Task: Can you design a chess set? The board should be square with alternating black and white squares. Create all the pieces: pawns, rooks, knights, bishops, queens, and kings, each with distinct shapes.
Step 4550:
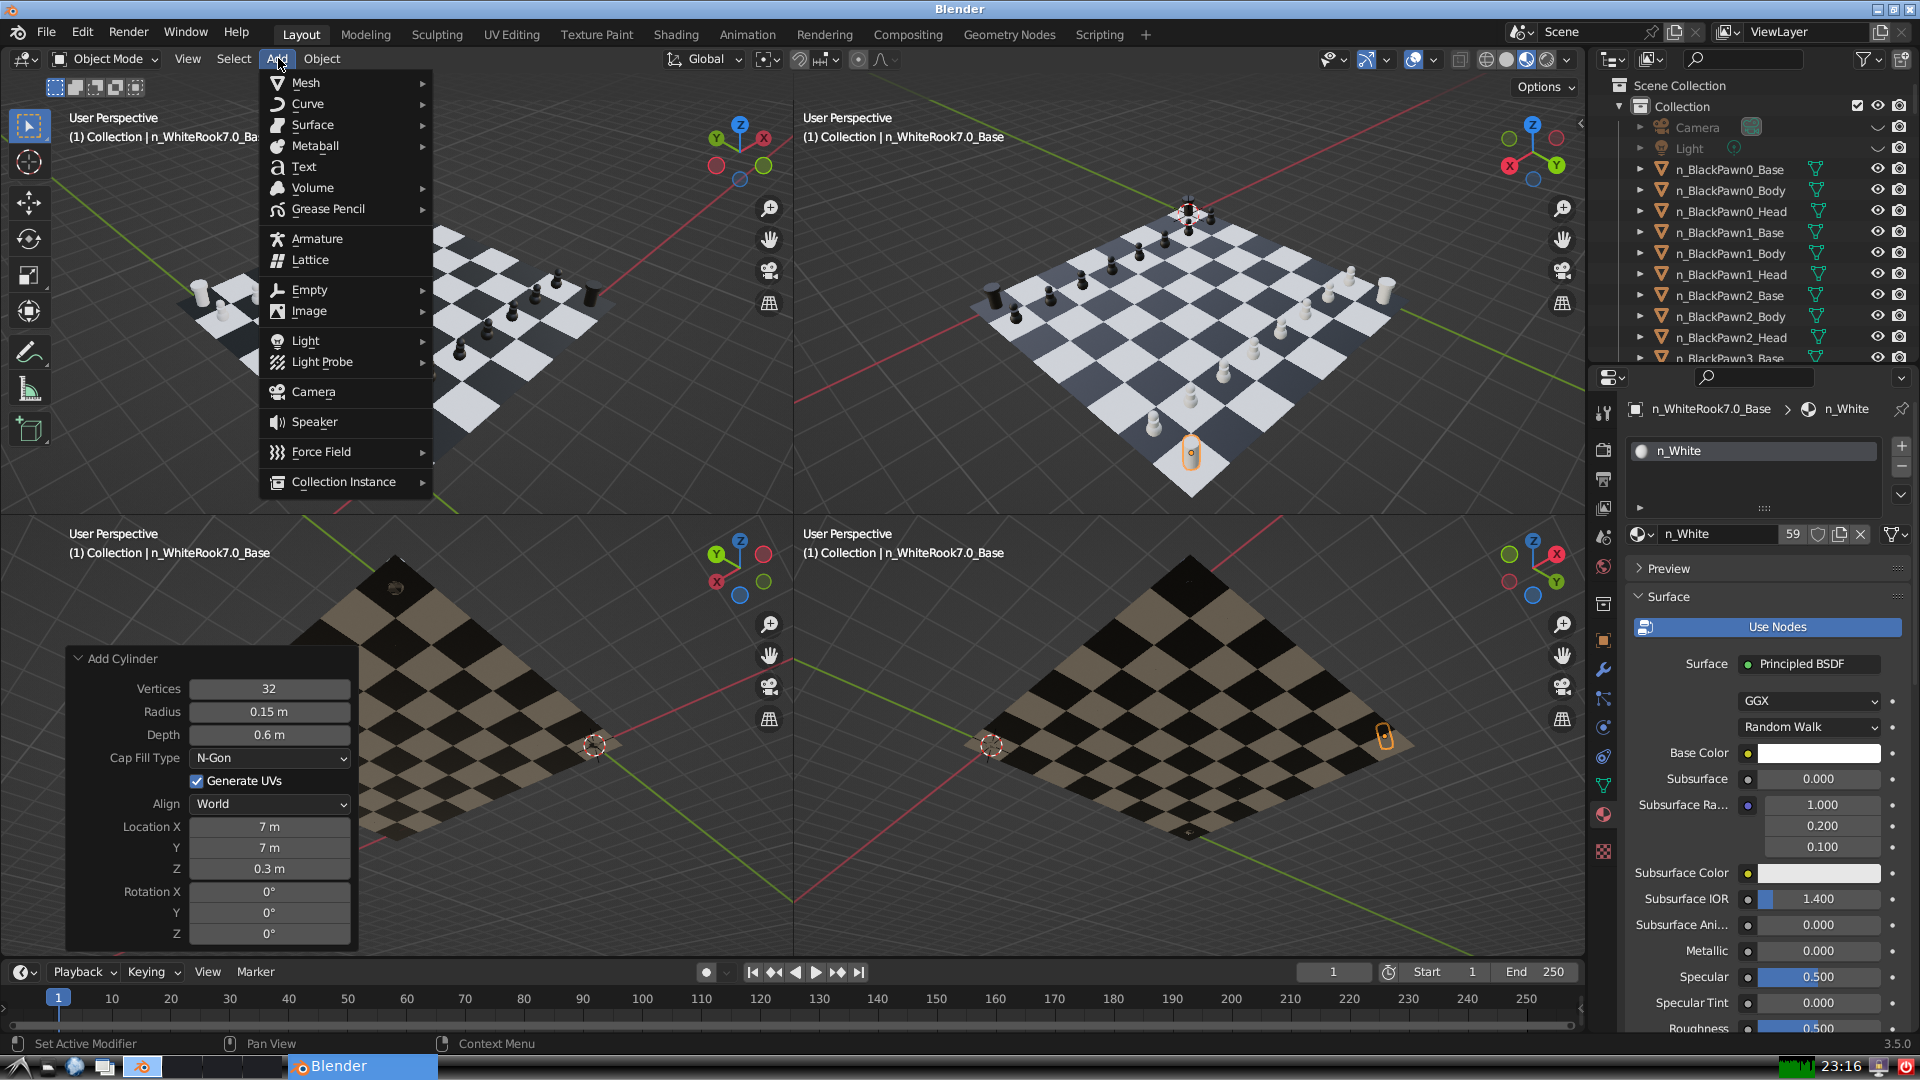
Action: {"mouse_move": [304, 84]}